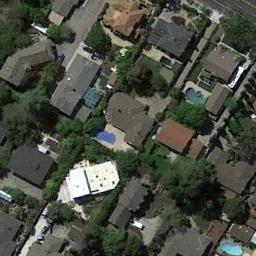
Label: medium_residential